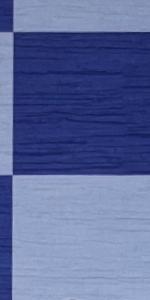
Label: Empty